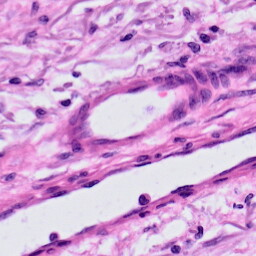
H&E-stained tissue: Skin